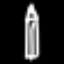
Label: pencil